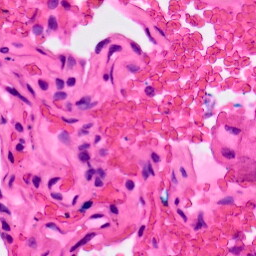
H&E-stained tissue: Lung